Question: I have 10 'UITableViewCells' in my 'UITableView'. Each cell has a 'UITextField'. They load fine, but I need a way to set each cell's text to its associated string.
Is there a delegate of 'UITextField' that I can use to do this, and how can I determine which textfield belongs to what 'NSString', etc?
Edit:
Here is a picture of my 'tableView'. I want it to load text into each cell's 'textfield' from the server then the user can edit it. Or if there is no data on the server, the 'textfield' will be blank and the user can add data and it will sync back.
I have created an 'NSString' for each cell, such as 'temperatureString', 'pulseString', etc.

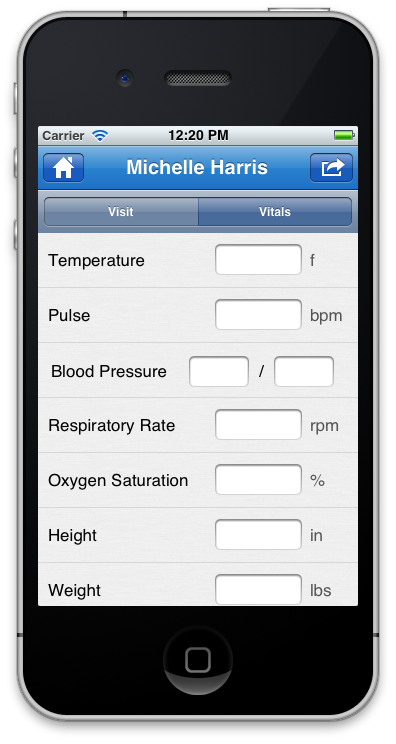
Answer: Edit: In respect to the new info this is my new solution
So by the looks of it you are inserting 'UITextField' into each cell, instead of setting the tag of each cell set the tag for each 'UITextField'
First Define your tags
'''
#define DESCRIPTIVE_TAG_VALUE_1 10
#define DESCRIPTIVE_TAG_VALUE_2 11
#define DESCRIPTIVE_TAG_VALUE_3 12
...
'''
Use these in your 'UITextField' Delegate to determine which 'UITextField' belongs to which 'NSString' that is if you are syncing with each update, if your not. Then obtain a reference to the 'UITableView' and retrieve each of the text values of each subview of a cell that has a tag equal to one of your defines (again in a switch statement).
Once again in when working with iOS use tags they are your friends
## OR
Also you said that you are holding a reference to each 'NSString', you could just hold a reference to each 'UITextField' instead that way when you sync you just have to retieve from each of your 'UITextField' references.
But the Apple's best practises say to exercise the use of unique tags when dealing with mutliple views. It's really up to you